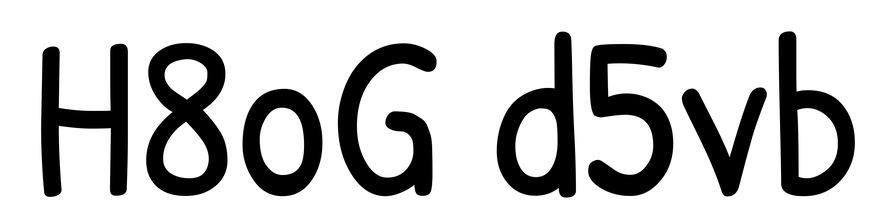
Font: PatrickHand-Regular